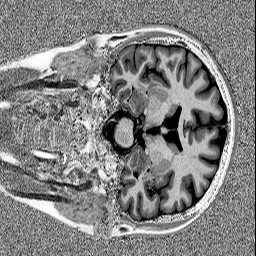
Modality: MP2RAGE
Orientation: coronal
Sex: female